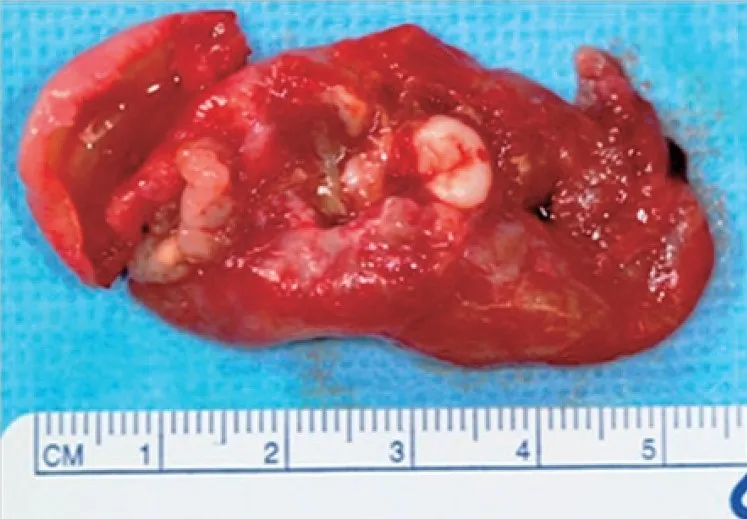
Macroscopic aspect of the lesion.
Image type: medical_photograph (other_medical_photograph)